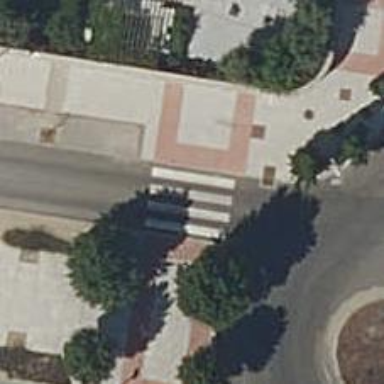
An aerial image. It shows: Uncontrolled road crossing.